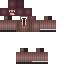
A male human skin with medium skin, wearing brown long hair dressed in a blue hoodie and black pants, featuring a closed mouth.